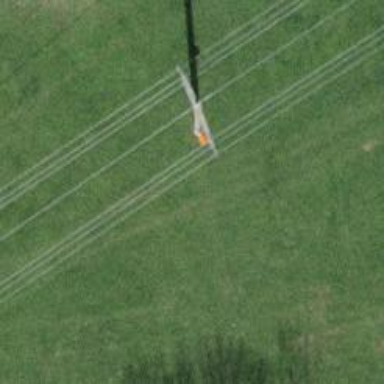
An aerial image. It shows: Power line in the image.